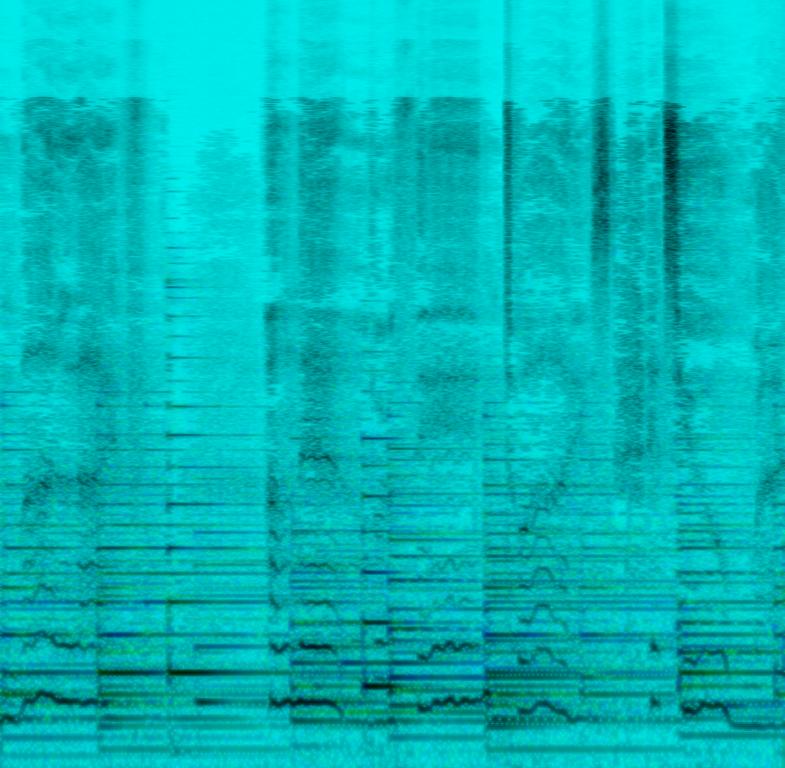
Someone is playing a minor chord composition on an acoustic piano while a female voice is singing with a lot of reverb on her voice. This song may be playing on a karaoke night.